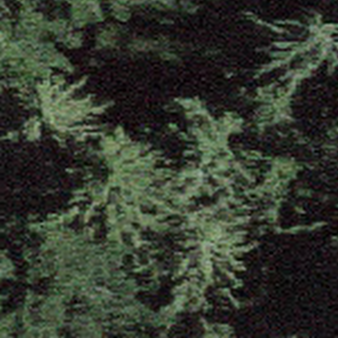
Label: other